【题型】解答题　【知识点】立体几何　【难度】medium
在四棱锥 $P-ABCD$ 中，$AB \parallel CD$，$AB=3CD=3$，$PA=2$，$AD=\sqrt{2}$，$\angle BAD=45^{\circ}$，$BC \perp PD$，$PA \perp CD$。

(1) 求证：$PA \perp$ 平面 $ABCD$；
(2) 设 $M$ 为棱 $PC$ 上一点，若直线 $AM$ 与 $PB$ 所成角的余弦值为 $\frac{2\sqrt{13}}{39}$，求 $\frac{PM}{PC}$ 的值。
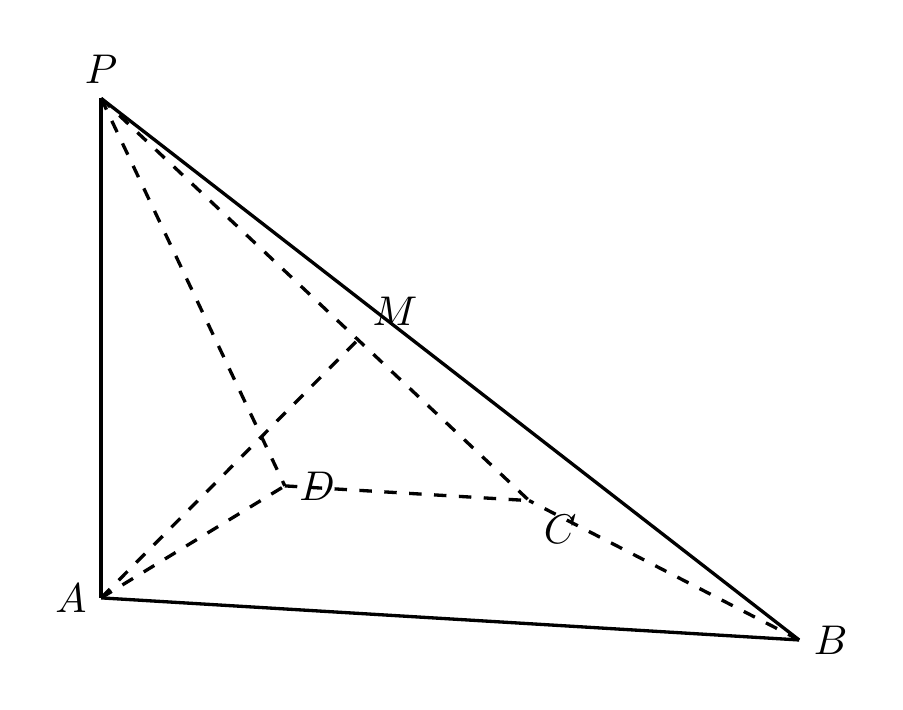
【解答】
\textbf{【详解】}

(1) 在棱 $AB$ 上取一点 $E$，使得 $BE = DC = 1$，连接 $DE$。

因为 $AB \parallel CD$，所以四边形 $BCDE$ 是平行四边形，则 $BC \parallel DE$。

因为 $BC \perp PD$，所以 $DE \perp PD$。

又因为 $AE = 2, AD = \sqrt{2}, \angle BAD = 45^\circ$，根据余弦定理可得：
$$DE^2 = AD^2 + AE^2 - 2AD \cdot AE \cos 45^\circ = 2 + 4 - 2 \times \sqrt{2} \times 2 \times \frac{\sqrt{2}}{2} = 2$$
即 $DE = \sqrt{2}$。

则有 $AD^2 + DE^2 = 2 + 2 = 4 = AE^2$，所以 $DE \perp AD$。

又 $AD \cap PD = D$，$AD, PD \subset$ 平面 $PAD$，则 $DE \perp$ 平面 $PAD$。

又 $PA \subset$ 平面 $PAD$，则 $DE \perp PA$。

又因为 $PA \perp CD$，$DE \cap CD = D$，$DE, CD \subset$ 平面 $ABCD$，
所以 $PA \perp$ 平面 $ABCD$。

(2) 以点 $A$ 为坐标原点，以 $AB, AP$ 所在直线分别为 $x$ 轴，$z$ 轴，过点 $A$ 作 $y$ 轴，建立如图所示的空间直角坐标系。

则 $A(0,0,0), B(3,0,0), D(1,1,0), C(2,1,0), P(0,0,2)$。

设 $\overrightarrow{PM} = \lambda \overrightarrow{PC} \, (0 < \lambda \le 1)$，则 $\overrightarrow{PM} = \lambda (2,1,-2) = (2\lambda, \lambda, -2\lambda)$。

则 $\overrightarrow{AM} = (2\lambda, \lambda, 2 - 2\lambda), \overrightarrow{PB} = (3,0,-2)$。

于是
$$|\cos \langle\overrightarrow{AM}, \overrightarrow{PB}\rangle| = \left|\frac{\overrightarrow{AM} \cdot \overrightarrow{PB}}{|\overrightarrow{AM}| \cdot |\overrightarrow{PB}|}\right| = \frac{|6\lambda - 2(2 - 2\lambda)|}{\sqrt{4\lambda^2 + \lambda^2 + (2 - 2\lambda)^2} \times \sqrt{9 + 4}} = \frac{|10\lambda - 4|}{\sqrt{9\lambda^2 - 8\lambda + 4} \times \sqrt{13}} = \frac{2\sqrt{13}}{39}$$

化简得 $54\lambda^2 - 43\lambda + 8 = 0$，解得 $\lambda = \frac{1}{2}$ 或 $\lambda = \frac{8}{27}$。

所以 $\frac{PM}{PC} = \frac{1}{2}$ 或 $\frac{PM}{PC} = \frac{8}{27}$。

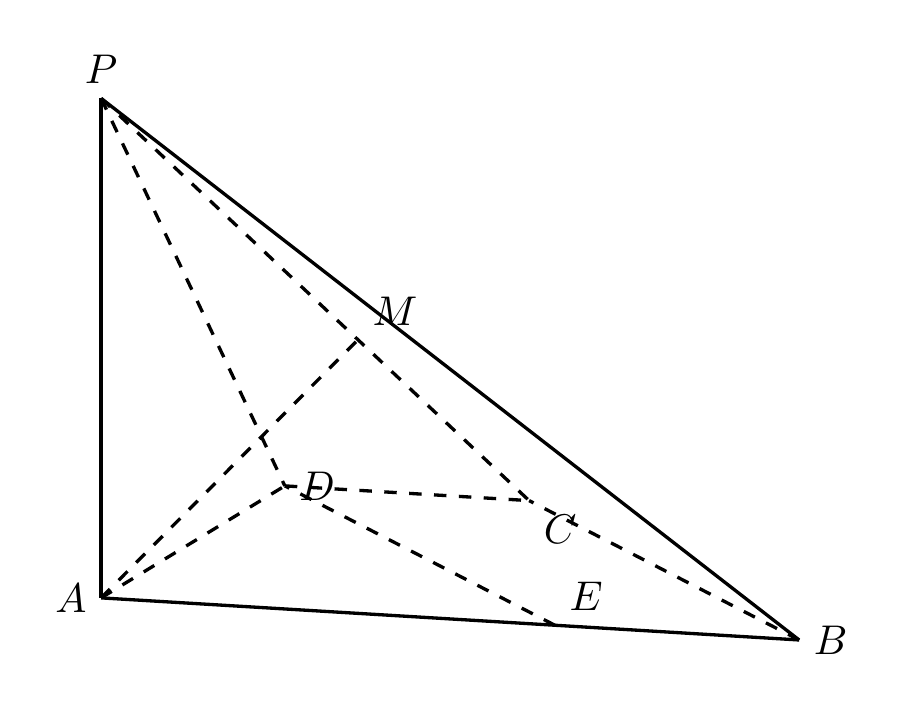